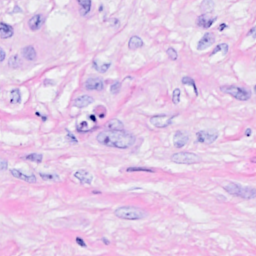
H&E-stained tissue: Breast